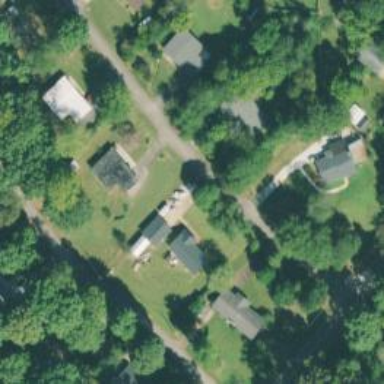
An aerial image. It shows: Driveway.